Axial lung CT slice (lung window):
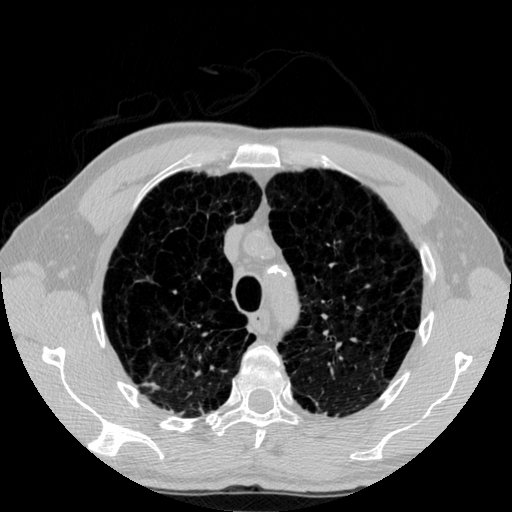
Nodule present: no